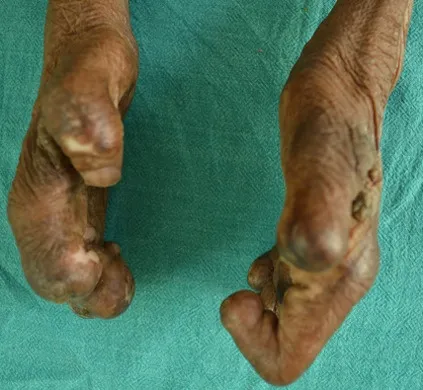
amputated digits of bilateral hands (lateral view).
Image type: medical_photograph (other_medical_photograph)